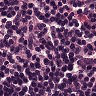
Metastatic tissue present: no